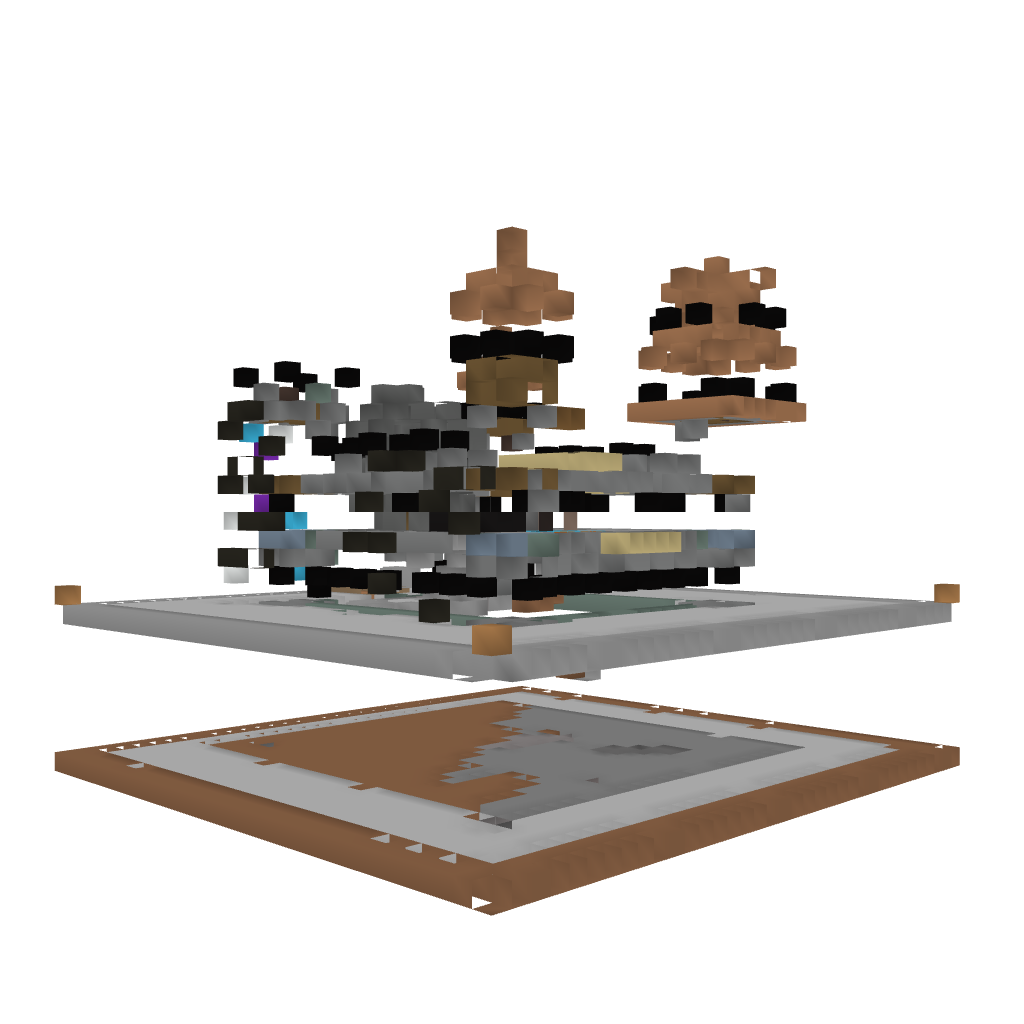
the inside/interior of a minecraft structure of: Tiny Castle